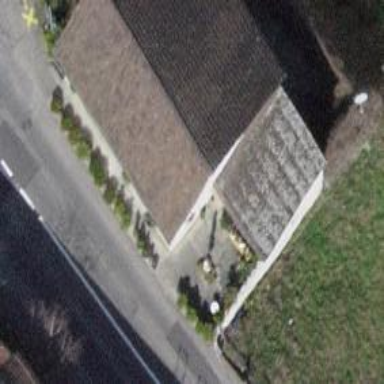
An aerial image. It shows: Restaurant.